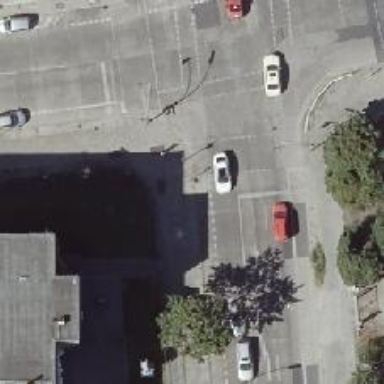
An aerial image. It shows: Asphalt footway with marked crossing equipped with traffic signals.